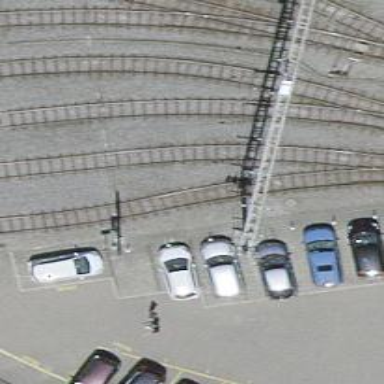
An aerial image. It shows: Tram railway with one track in service yard. The railway is electrified with contact line.